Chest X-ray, PA view. Patient: 38 years old, sex F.
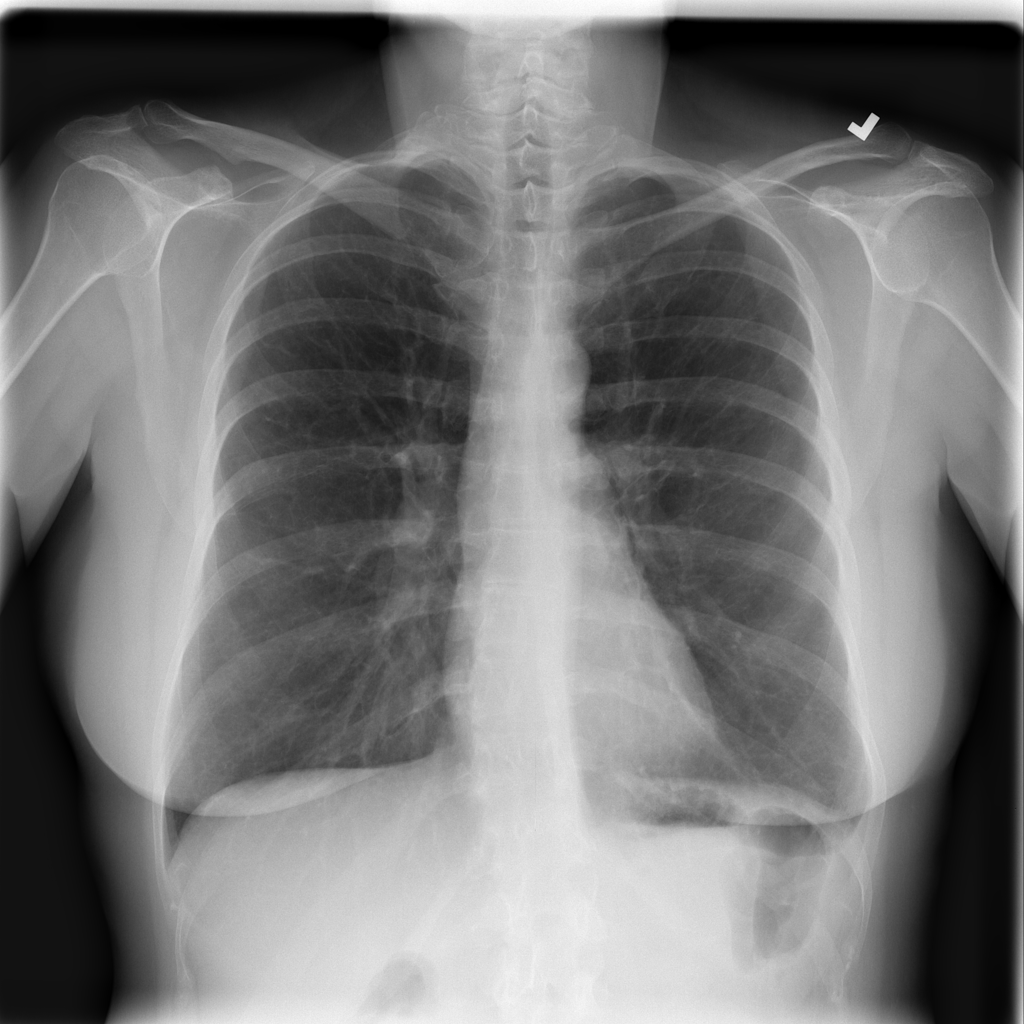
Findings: Fibrosis